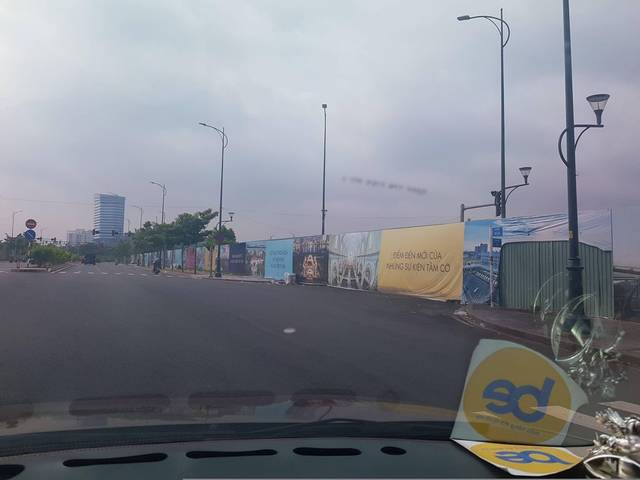
Region: Vietnam
Coordinates: 10.777, 106.715